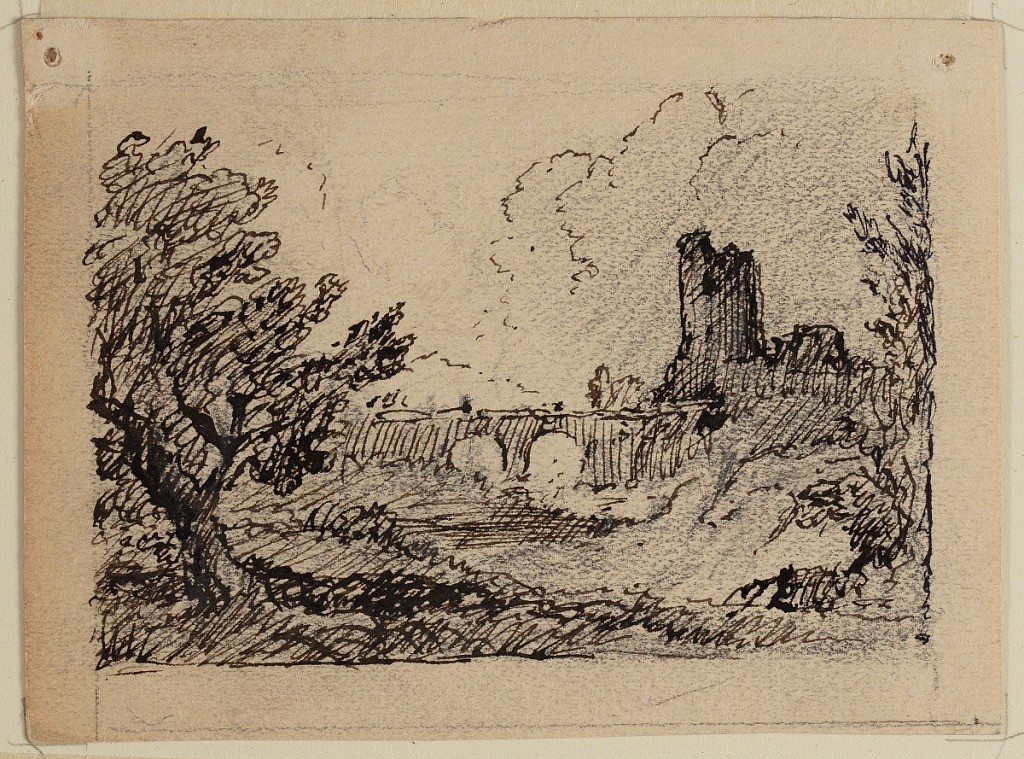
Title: Imaginary Landscape with Ruined Tower and Bridge
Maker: Frederic Edwin Church, American, 1826–1900
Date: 1870–75
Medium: Pen and black ink, rubbed graphite on off-white wove paper
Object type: Drawing
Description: Landscape and architecture sketch showing an imagined view of a landscape with a bridge and ruined medieval tower. Grassy terrain stretches along the foreground along the lower margin and hosts a tree, at left. This tree frames a view of a double-arched bridge in the background at center that spans a river and leads to a ruinous, cylindrical tower at right, which is shaded by dark, billowing clouds in the background. Another tree, cut off at right, also frames the view.